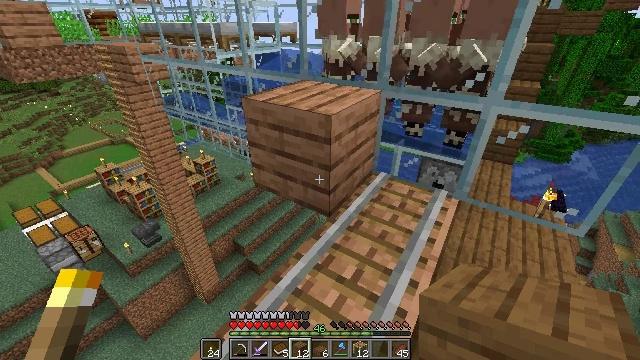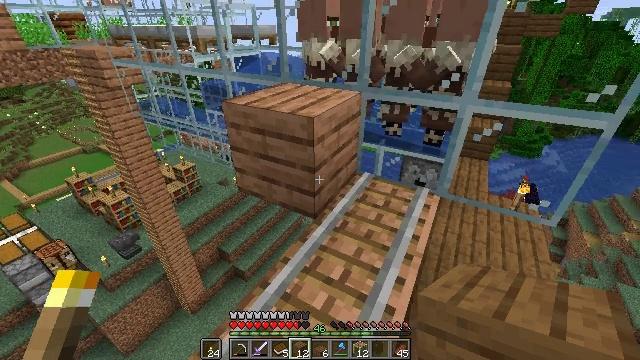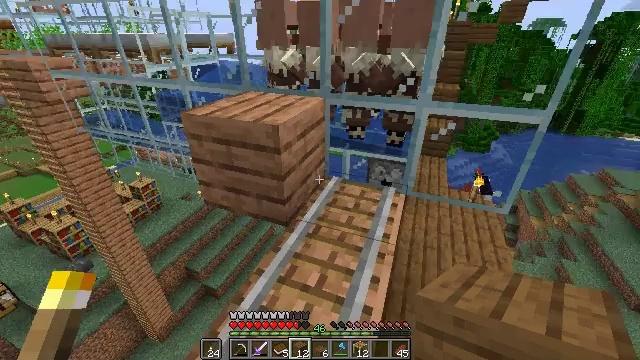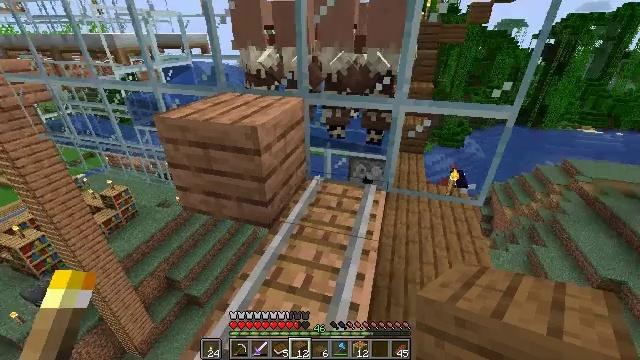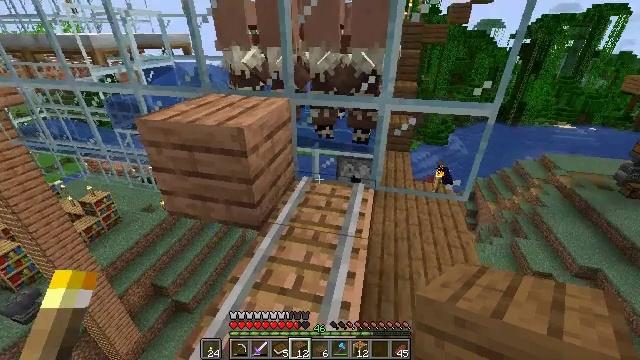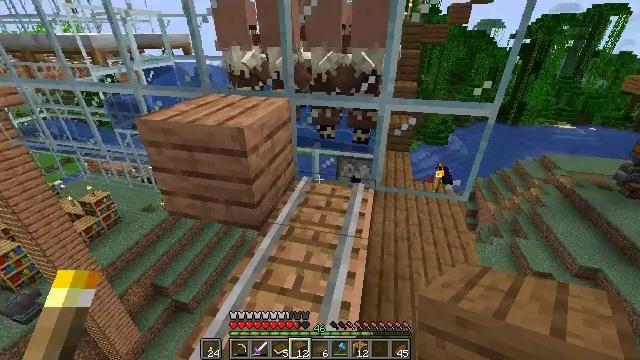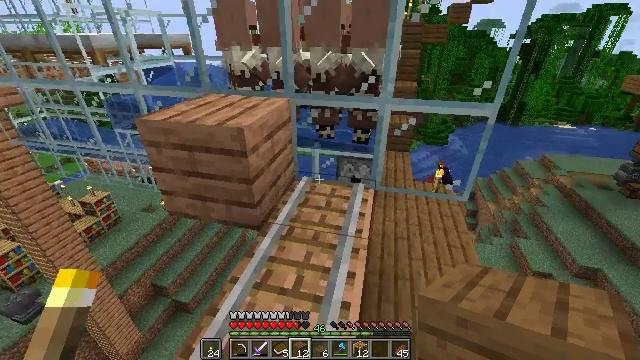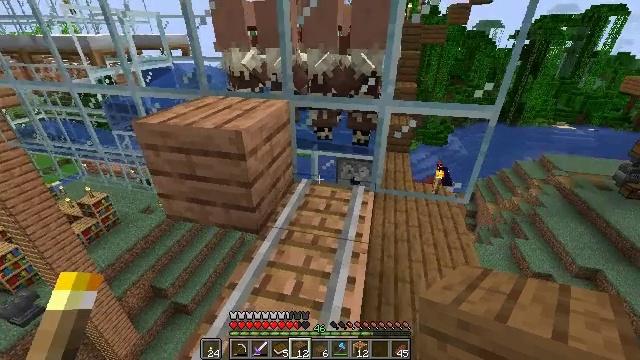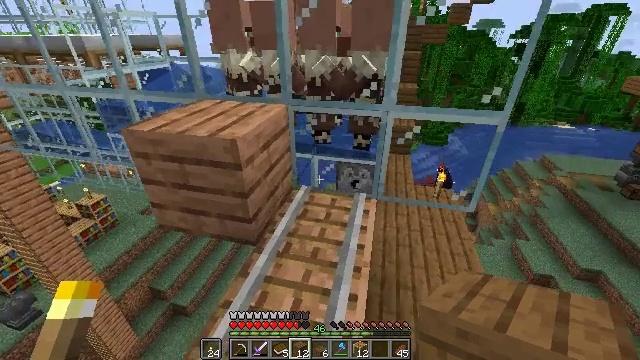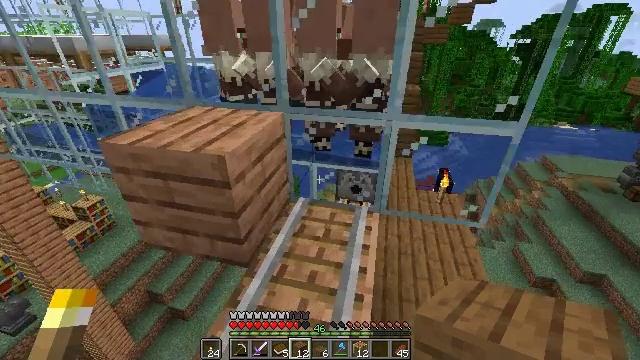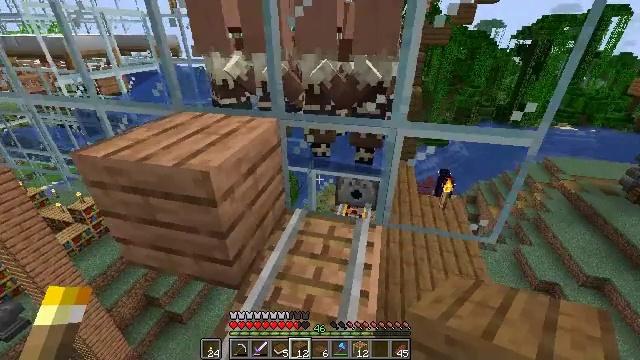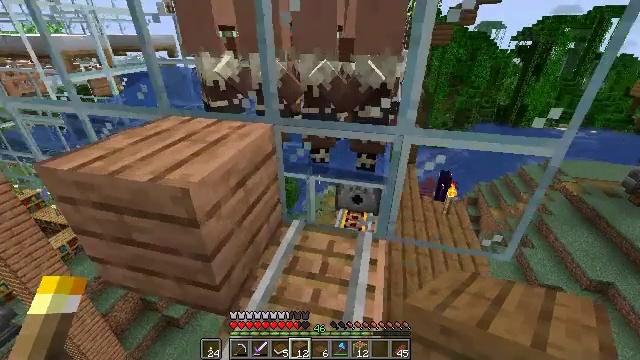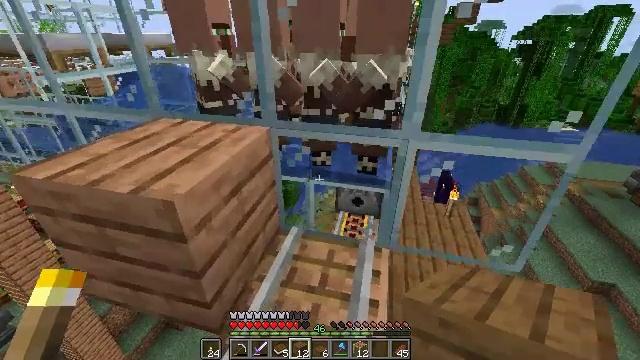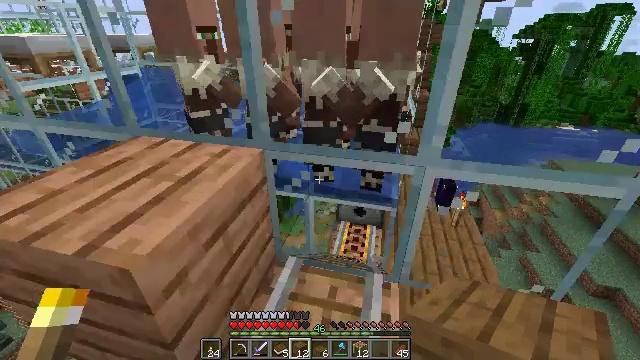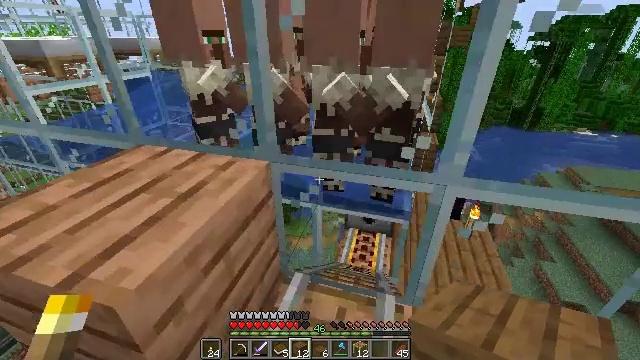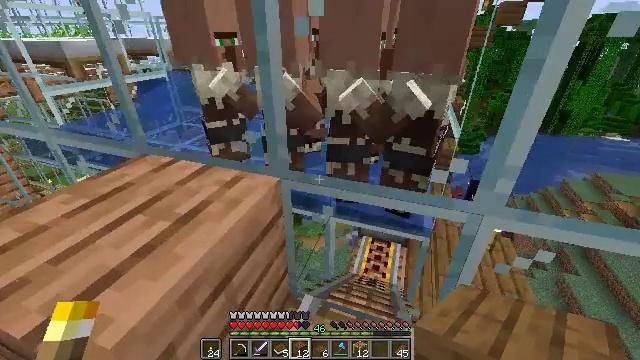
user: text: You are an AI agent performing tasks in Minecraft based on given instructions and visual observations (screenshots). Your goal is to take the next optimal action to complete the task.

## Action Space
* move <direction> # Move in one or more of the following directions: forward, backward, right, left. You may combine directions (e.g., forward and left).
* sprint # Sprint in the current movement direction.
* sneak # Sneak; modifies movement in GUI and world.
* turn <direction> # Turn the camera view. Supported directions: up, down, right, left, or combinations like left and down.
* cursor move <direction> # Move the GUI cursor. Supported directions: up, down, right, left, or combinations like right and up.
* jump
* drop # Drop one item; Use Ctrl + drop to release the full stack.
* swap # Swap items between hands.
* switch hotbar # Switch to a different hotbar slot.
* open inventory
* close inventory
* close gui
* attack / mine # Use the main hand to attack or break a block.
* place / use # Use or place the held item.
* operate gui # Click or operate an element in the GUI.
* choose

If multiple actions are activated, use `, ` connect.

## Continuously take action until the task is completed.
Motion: motion action
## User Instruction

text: Use the crafting table to make a spruce fence gate.
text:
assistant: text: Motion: turn right
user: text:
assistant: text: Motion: turn right and up
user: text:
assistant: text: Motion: turn right
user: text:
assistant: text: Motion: turn right
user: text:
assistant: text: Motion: no_op
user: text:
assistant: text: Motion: no_op
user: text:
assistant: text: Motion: move forward
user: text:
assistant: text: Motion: move forward
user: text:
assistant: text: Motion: move forward
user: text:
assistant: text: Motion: move forward
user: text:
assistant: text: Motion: move forward
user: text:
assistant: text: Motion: move forward
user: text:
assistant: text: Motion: move forward
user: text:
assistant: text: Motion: move forward, turn left
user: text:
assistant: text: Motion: move forward, turn left
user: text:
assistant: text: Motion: move forward, turn left
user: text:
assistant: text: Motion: move forward, turn left
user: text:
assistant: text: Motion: turn left
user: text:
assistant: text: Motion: turn left
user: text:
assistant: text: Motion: turn left
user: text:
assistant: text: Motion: move forward, turn left
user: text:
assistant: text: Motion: move forward, turn left, jump
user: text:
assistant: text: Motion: move forward, jump
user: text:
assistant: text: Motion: move forward, jump
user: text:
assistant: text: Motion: move forward, turn right, jump
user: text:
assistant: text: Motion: move forward, turn right, jump
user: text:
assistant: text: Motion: move forward, turn right, jump
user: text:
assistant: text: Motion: turn right
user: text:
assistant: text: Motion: turn right
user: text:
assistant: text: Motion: turn right